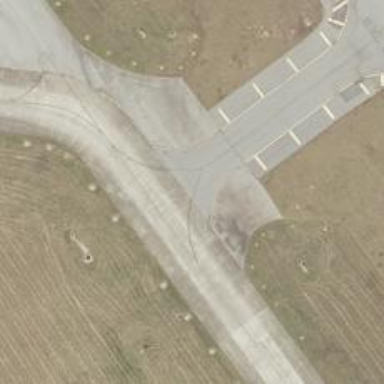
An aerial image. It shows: Image of taxiway at airport.